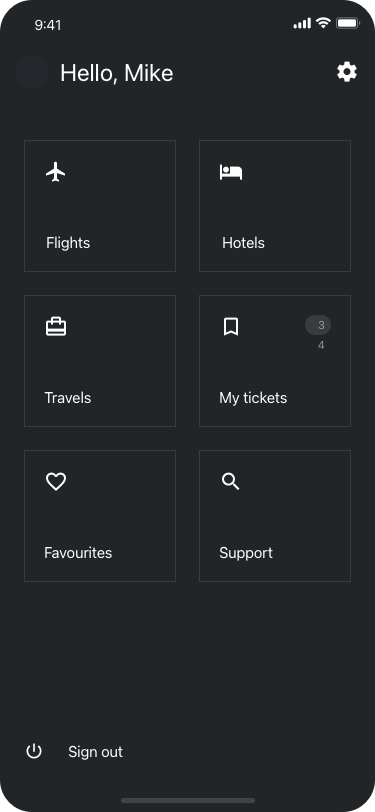
Text in this UI design:
Sign out
Flights
Travels
Favourites
34
My tickets
Support
Hotels
Hello, Mike